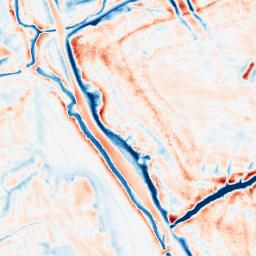
Category: edge_preserving
Decomposition family: bilateral
Decomposition parameters: d: 21
sigma_color: 50
sigma_space: 100
Upsampling method: sinc_hamming
Upsampling parameters: scale: 8
kernel_size: 16
Upsampling scale: 8